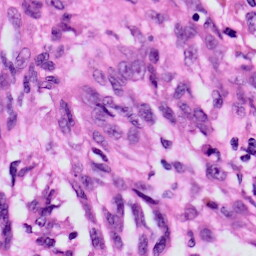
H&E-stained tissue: Skin